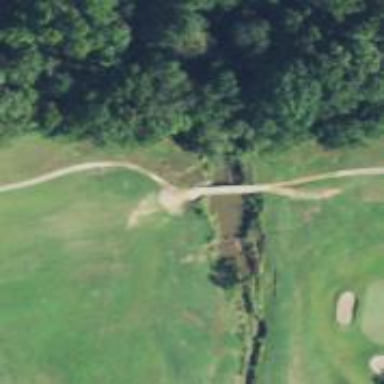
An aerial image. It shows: Path bridge used as golf cartpath.